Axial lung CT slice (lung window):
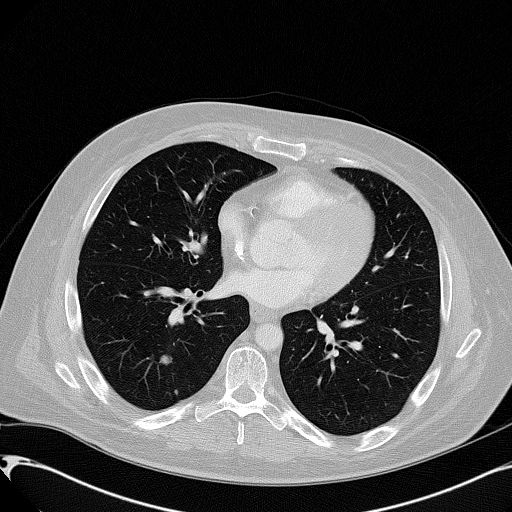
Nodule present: yes
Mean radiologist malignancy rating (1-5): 4.5